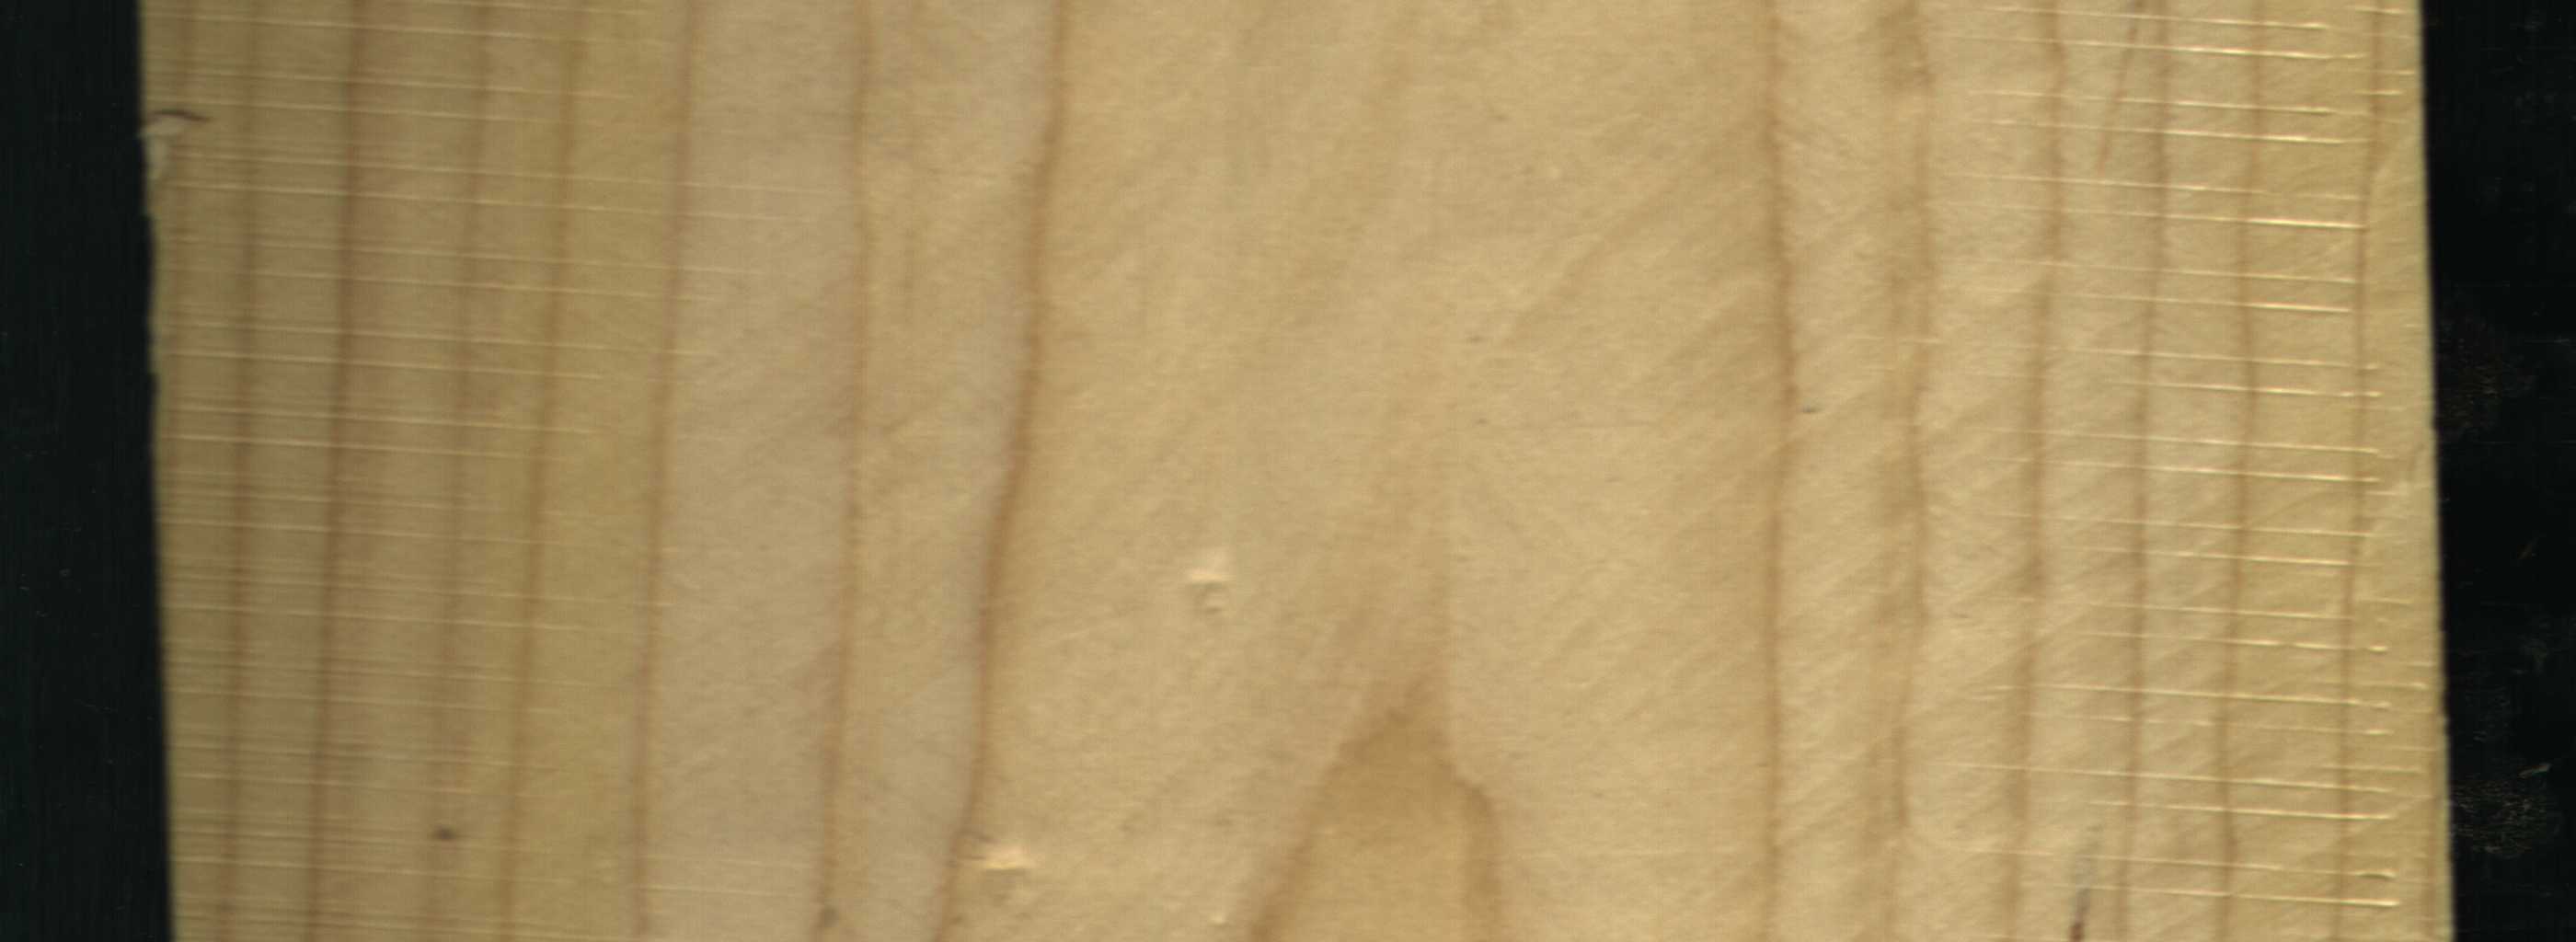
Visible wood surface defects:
resin